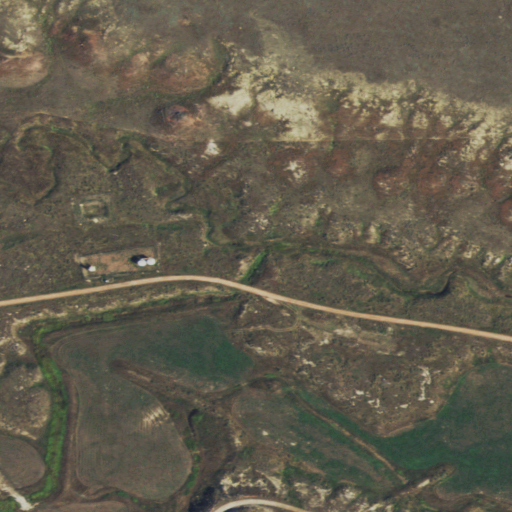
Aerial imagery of valley in Wyoming named Hensley Draw containing shrub, grassland, pasture, and open development